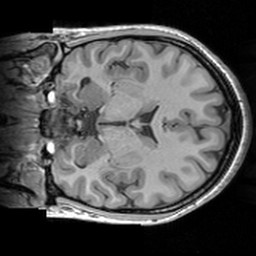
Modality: T1w
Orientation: coronal
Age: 23
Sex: female
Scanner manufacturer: siemens
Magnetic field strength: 3 T
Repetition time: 1.63 s
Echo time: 0.00311 s